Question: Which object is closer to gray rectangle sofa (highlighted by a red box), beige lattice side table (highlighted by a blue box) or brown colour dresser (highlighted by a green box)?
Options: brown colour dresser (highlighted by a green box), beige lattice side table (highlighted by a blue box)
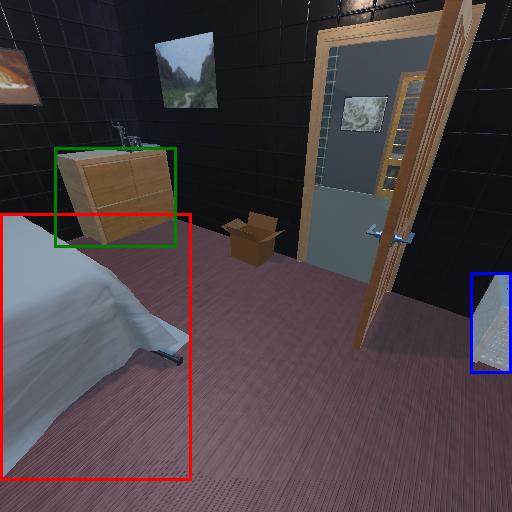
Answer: brown colour dresser (highlighted by a green box)